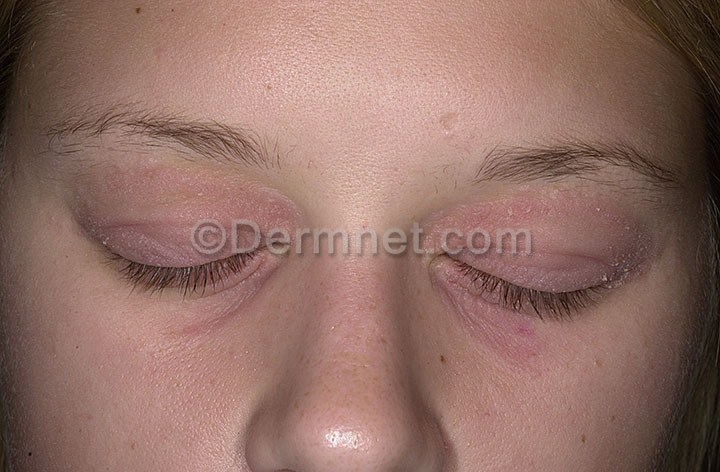
Disease: Eczema Photos